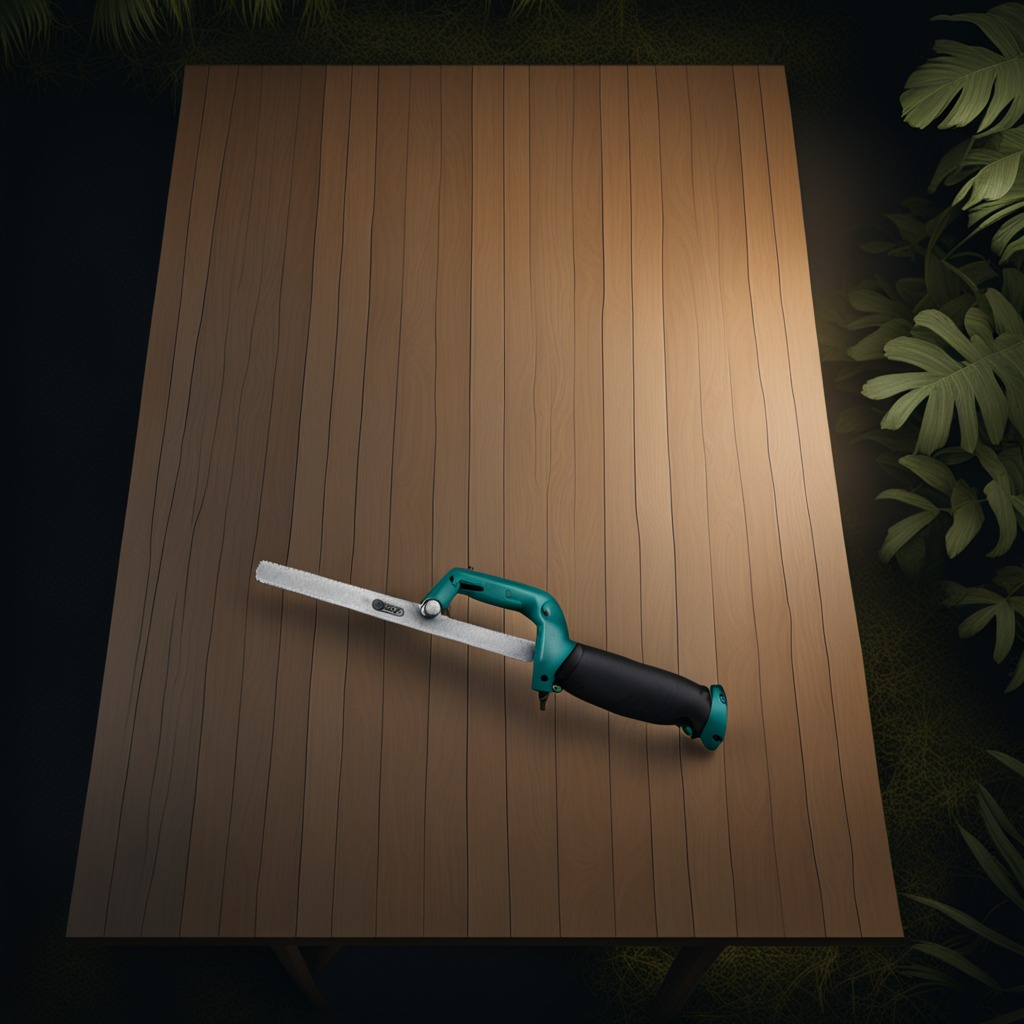
A handheld metal saw lies on a wooden table inside a jungle field workshop tent at night dim ambient light soft shadows worn but